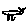
Label: cat